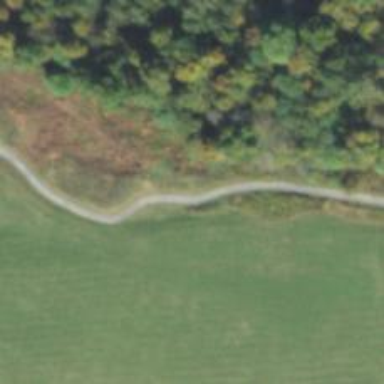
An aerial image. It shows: Path for both road and golf.